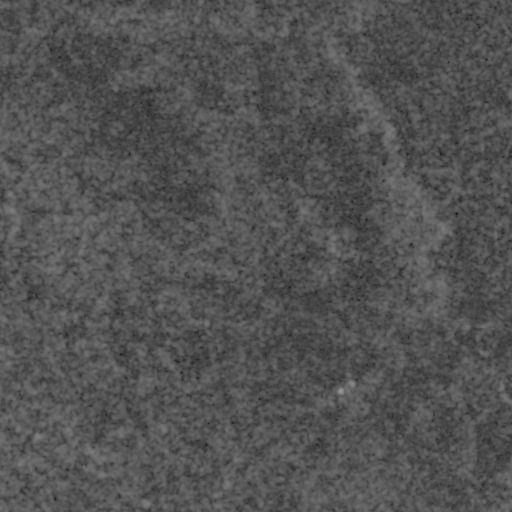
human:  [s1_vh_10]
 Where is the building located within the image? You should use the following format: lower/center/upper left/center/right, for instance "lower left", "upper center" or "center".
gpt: The building is located in the lower right of the image.
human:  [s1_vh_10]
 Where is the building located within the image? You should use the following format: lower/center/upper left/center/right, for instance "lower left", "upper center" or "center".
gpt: The building is located in the lower right of the image.
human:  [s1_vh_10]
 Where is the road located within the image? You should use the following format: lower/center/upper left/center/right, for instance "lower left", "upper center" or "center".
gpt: There is no road in the image.

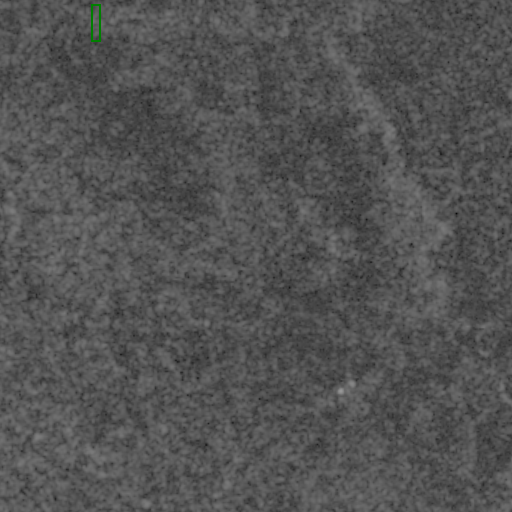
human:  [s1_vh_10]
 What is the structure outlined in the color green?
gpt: The structure outlined in green is a dam.
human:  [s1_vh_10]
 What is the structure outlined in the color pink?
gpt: There is no pink outline.